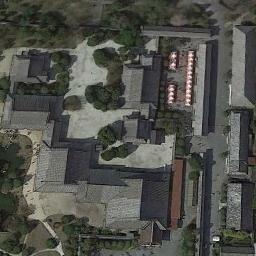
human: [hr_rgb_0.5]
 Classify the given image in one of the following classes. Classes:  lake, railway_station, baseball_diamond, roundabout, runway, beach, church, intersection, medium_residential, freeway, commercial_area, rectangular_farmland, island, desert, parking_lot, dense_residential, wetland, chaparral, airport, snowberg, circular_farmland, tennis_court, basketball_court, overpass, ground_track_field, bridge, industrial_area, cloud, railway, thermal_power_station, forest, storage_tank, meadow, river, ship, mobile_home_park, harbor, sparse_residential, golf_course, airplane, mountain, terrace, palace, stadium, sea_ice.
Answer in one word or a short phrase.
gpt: palace